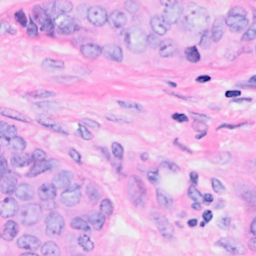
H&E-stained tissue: Breast